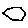
Label: hexagon